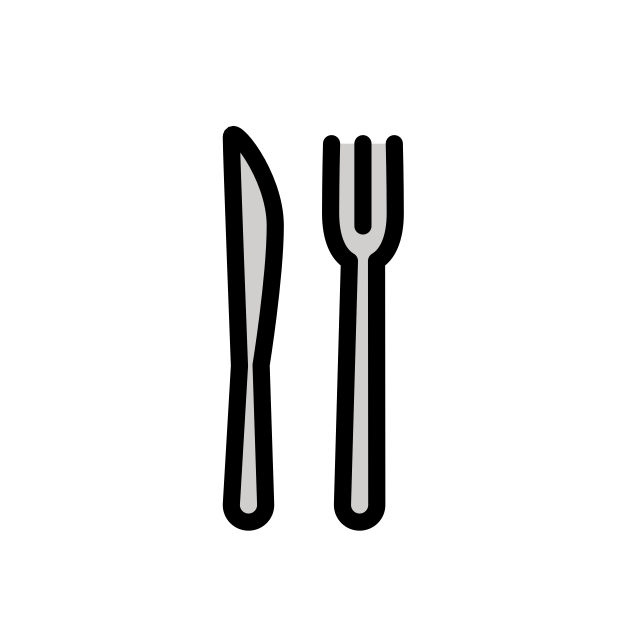
fork and knife